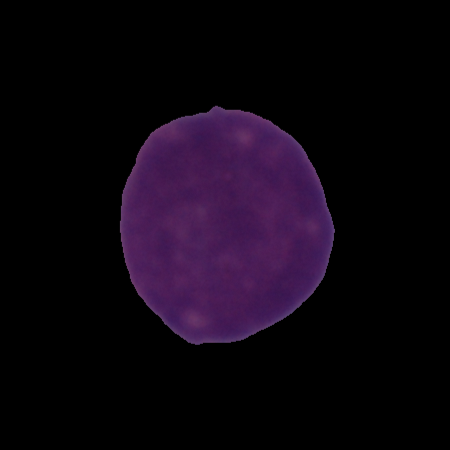
Label: cancer